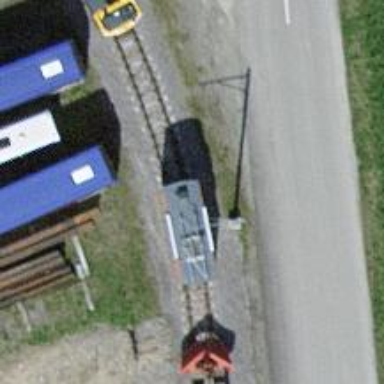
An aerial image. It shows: Narrow-gauge railway yard with one track. The yard is electrified with contact line.